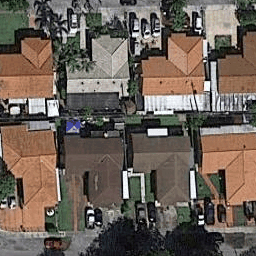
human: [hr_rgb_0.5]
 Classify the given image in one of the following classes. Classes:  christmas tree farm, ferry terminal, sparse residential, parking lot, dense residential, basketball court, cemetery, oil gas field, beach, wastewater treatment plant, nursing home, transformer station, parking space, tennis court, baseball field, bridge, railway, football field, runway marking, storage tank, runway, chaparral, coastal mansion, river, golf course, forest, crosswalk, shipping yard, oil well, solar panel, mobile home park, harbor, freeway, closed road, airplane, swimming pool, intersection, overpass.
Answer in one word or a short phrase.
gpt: dense residential